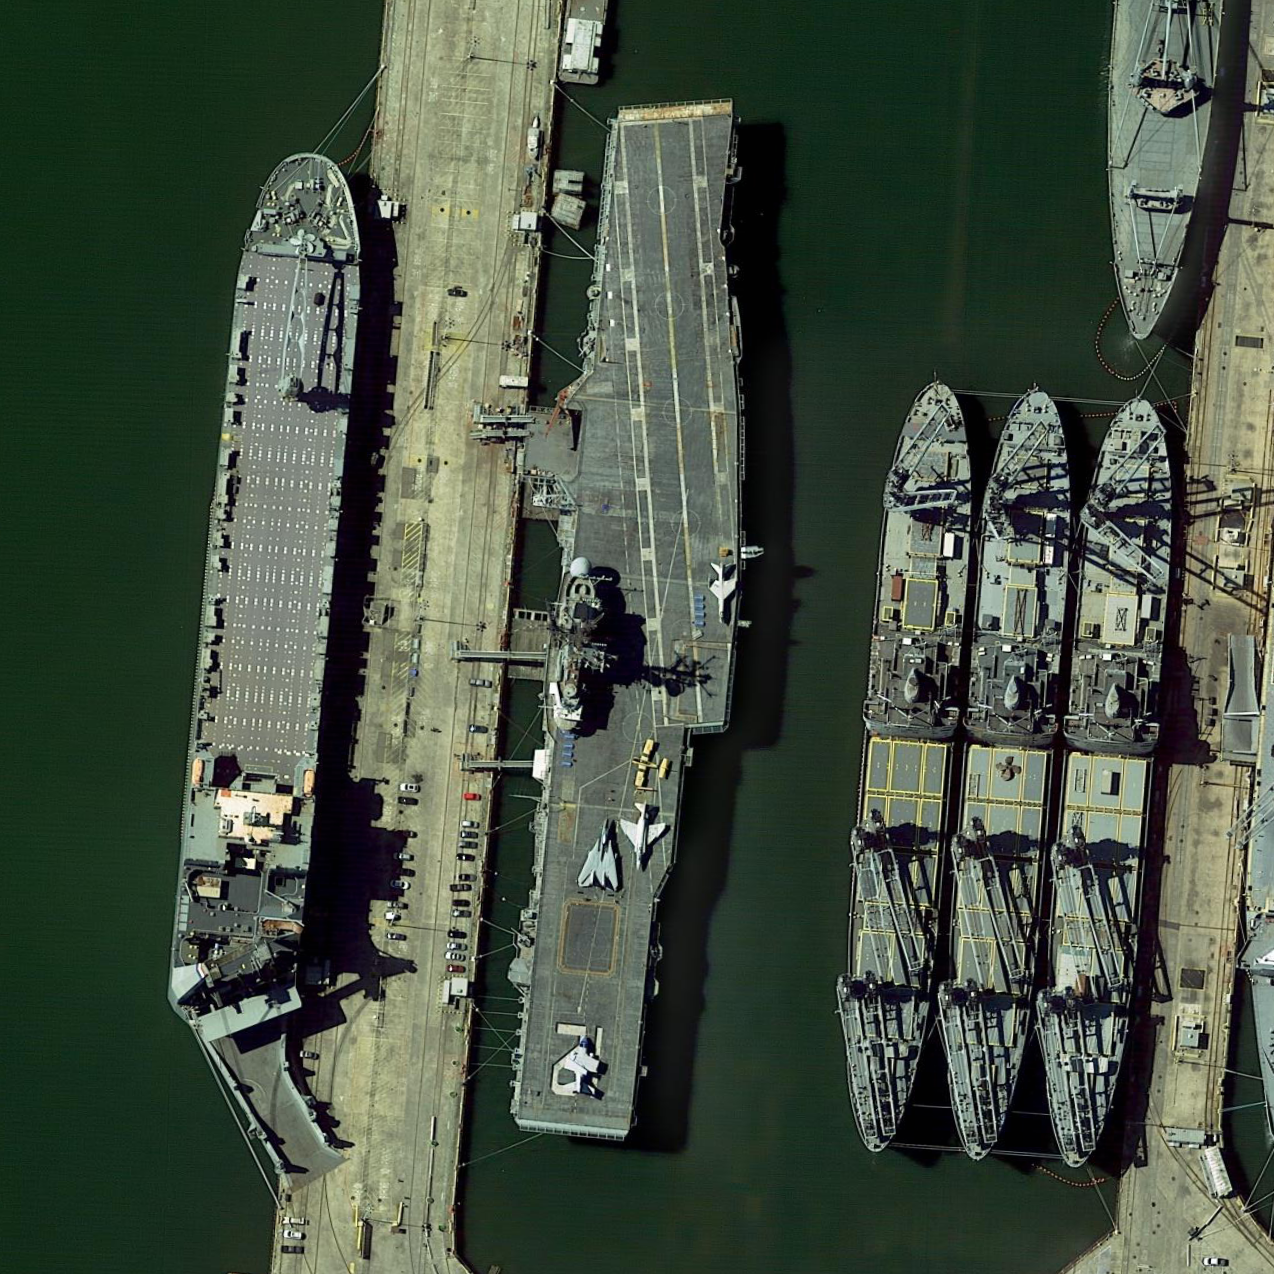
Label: aircraft_carrier